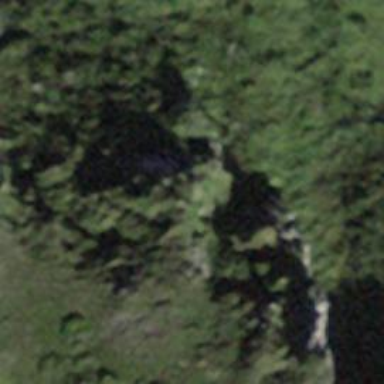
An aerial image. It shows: Cliff in nature.